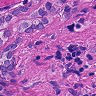
Metastatic tissue present: yes